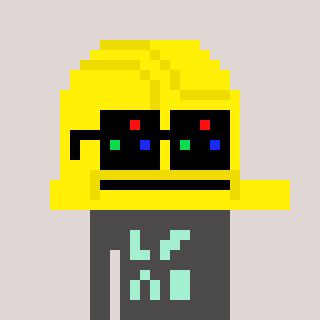
a pixel art character with square black sunglasses, a construction helmet-shaped head and a grayscale-colored body on a warm background